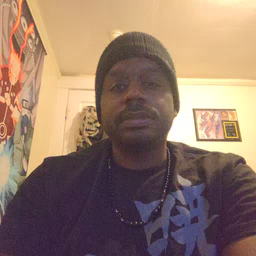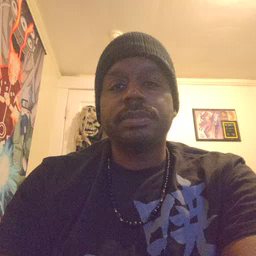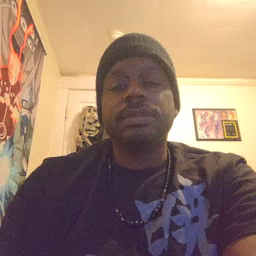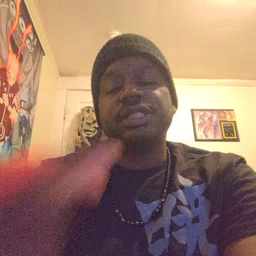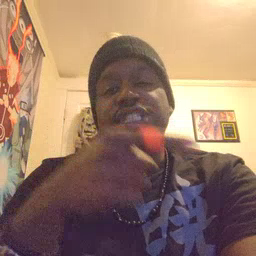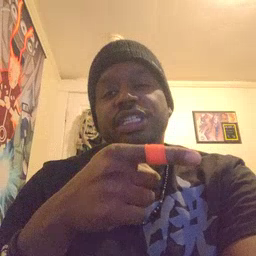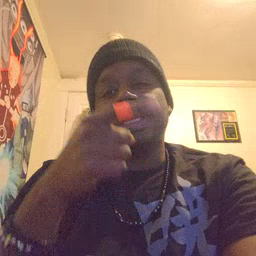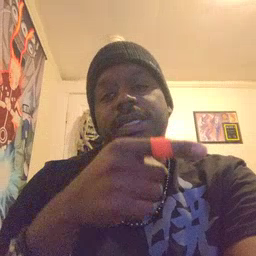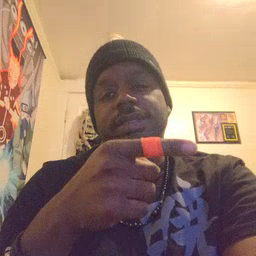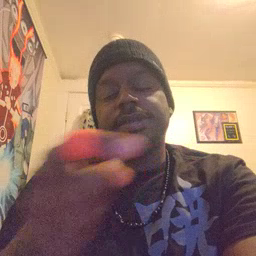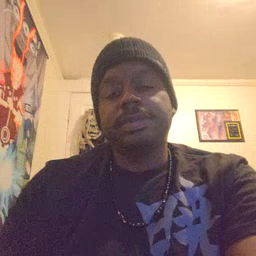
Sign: hesheit